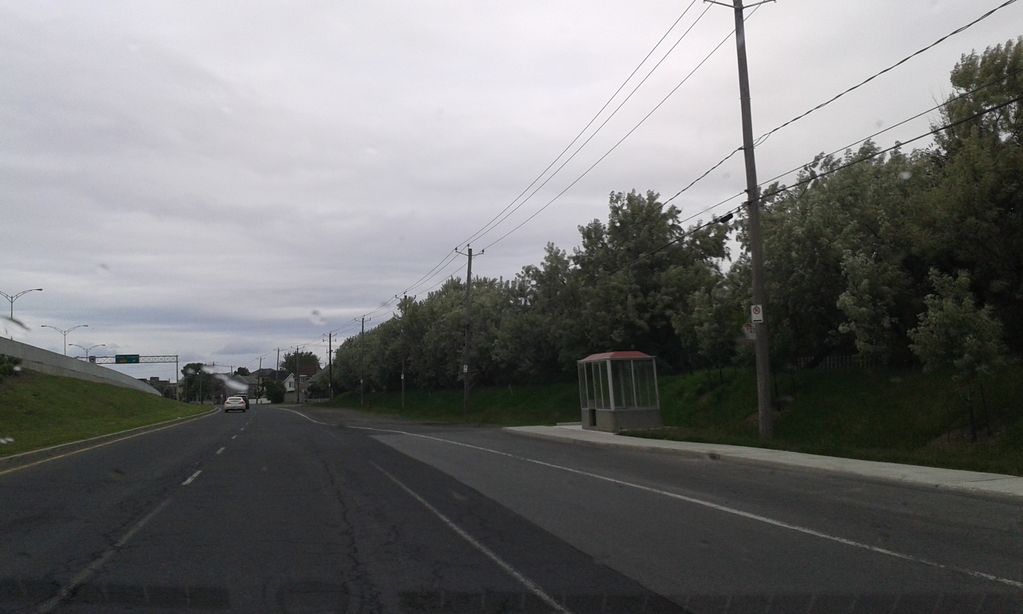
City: montreal